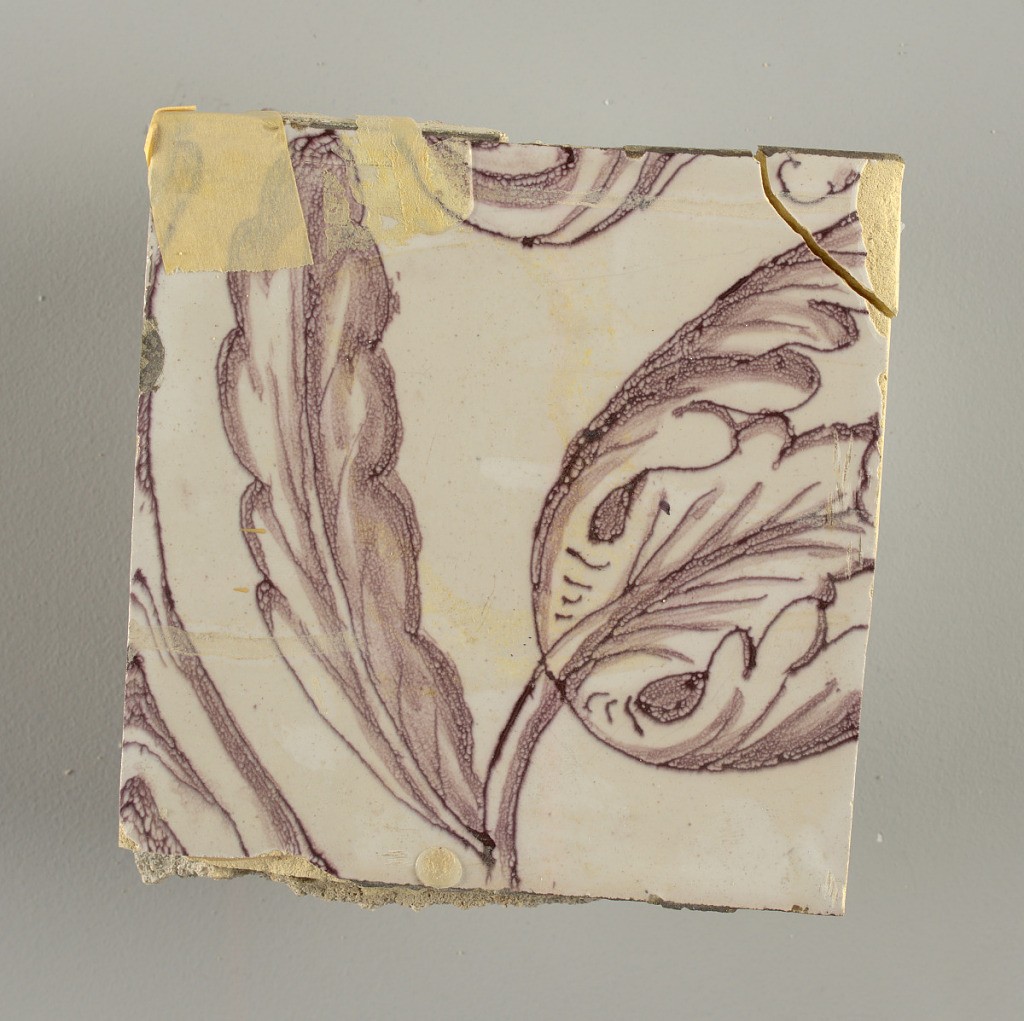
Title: Tile wall facing
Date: ca. 1725
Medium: Tin-glazed earthenware, underglaze
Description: Horizontal rectangle.  Thirty tiles wide and twenty-three tiles high with opening for fireplace eleven tiles wide and ten high.  Foliage arabesques disposed about three vertical axes from which are emphazised by urns at center and right, and at left by the figure of a standing woman carrying an infant on her arm and accompanied by two children.